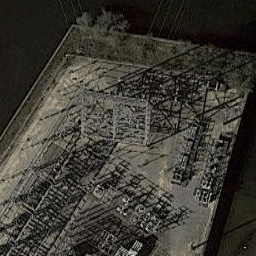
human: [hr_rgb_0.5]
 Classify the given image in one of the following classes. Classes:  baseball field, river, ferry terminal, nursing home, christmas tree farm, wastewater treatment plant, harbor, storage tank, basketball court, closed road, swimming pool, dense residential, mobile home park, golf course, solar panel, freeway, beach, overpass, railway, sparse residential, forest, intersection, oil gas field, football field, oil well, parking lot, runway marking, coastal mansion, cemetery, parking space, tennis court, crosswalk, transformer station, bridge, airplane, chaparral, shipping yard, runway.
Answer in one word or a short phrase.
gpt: transformer station